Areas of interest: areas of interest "Transportation stations"
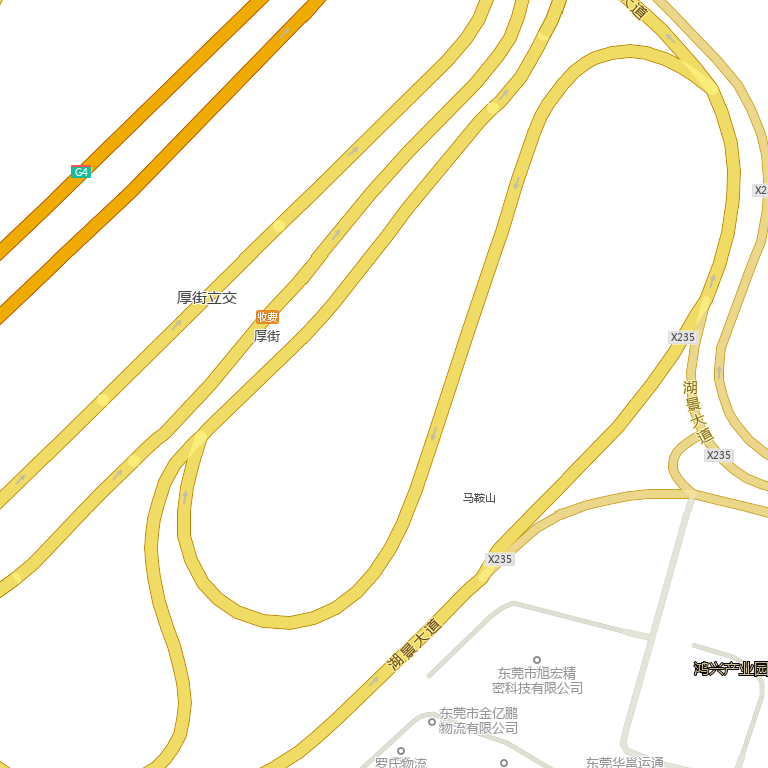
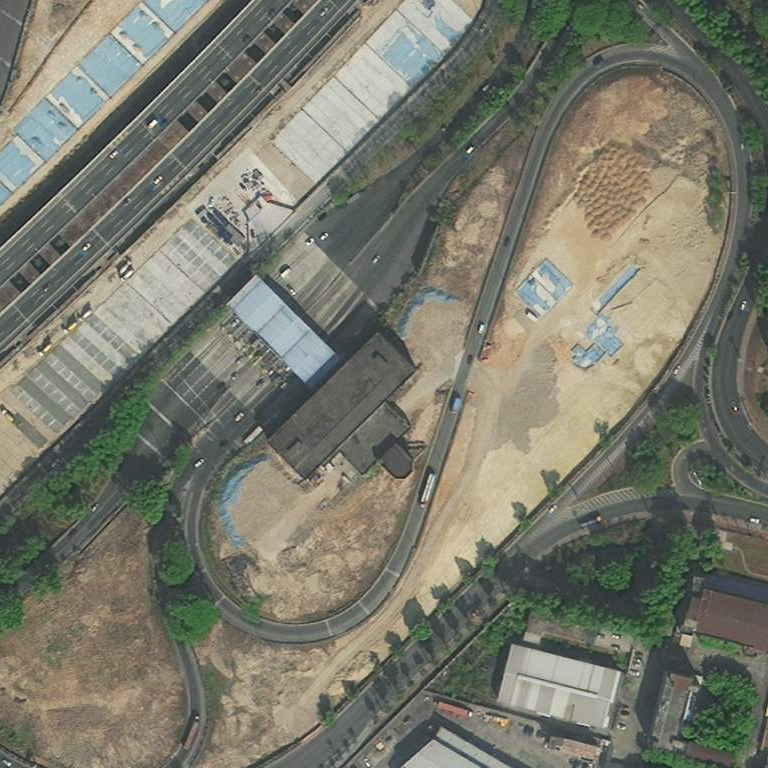